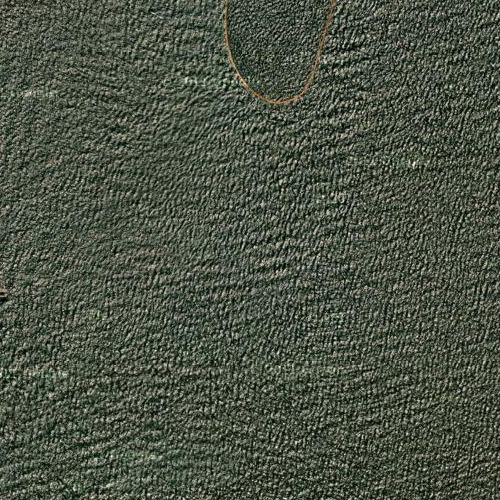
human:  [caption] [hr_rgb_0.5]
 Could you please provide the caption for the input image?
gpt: This is a part of ocean with deep green water .

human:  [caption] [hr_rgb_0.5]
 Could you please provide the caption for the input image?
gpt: A part of ocean with deep green waters .

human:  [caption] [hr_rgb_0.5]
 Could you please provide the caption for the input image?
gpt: This is a part of deep green sparkling sea .

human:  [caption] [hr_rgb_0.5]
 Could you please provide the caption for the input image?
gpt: This is a part of deep green sparkling sea .

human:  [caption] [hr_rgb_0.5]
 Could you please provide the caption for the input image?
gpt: This is a part of ocean with deep green water shining .